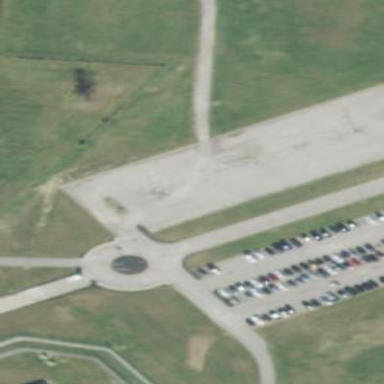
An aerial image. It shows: Parking area with surface.